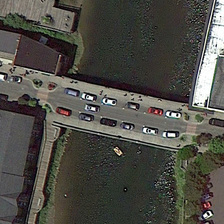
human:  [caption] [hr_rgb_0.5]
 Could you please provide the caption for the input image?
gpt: one side of the bridge is the city, the other side is a green area .

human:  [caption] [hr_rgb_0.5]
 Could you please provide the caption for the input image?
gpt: some cars are on a bridge over a river with several buildings and green trees in two sides .

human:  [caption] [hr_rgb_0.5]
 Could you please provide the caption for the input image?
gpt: some cars are on a bridge over a river with several buildings and green trees in two sides .

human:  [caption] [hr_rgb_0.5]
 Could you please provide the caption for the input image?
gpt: a bridge connects the two sides of the river .

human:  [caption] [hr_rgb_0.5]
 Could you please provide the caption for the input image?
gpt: a bridge connects the two sides of the river .